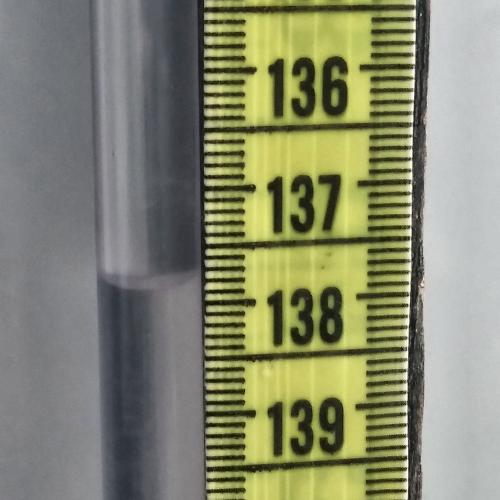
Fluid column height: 137.8 cm